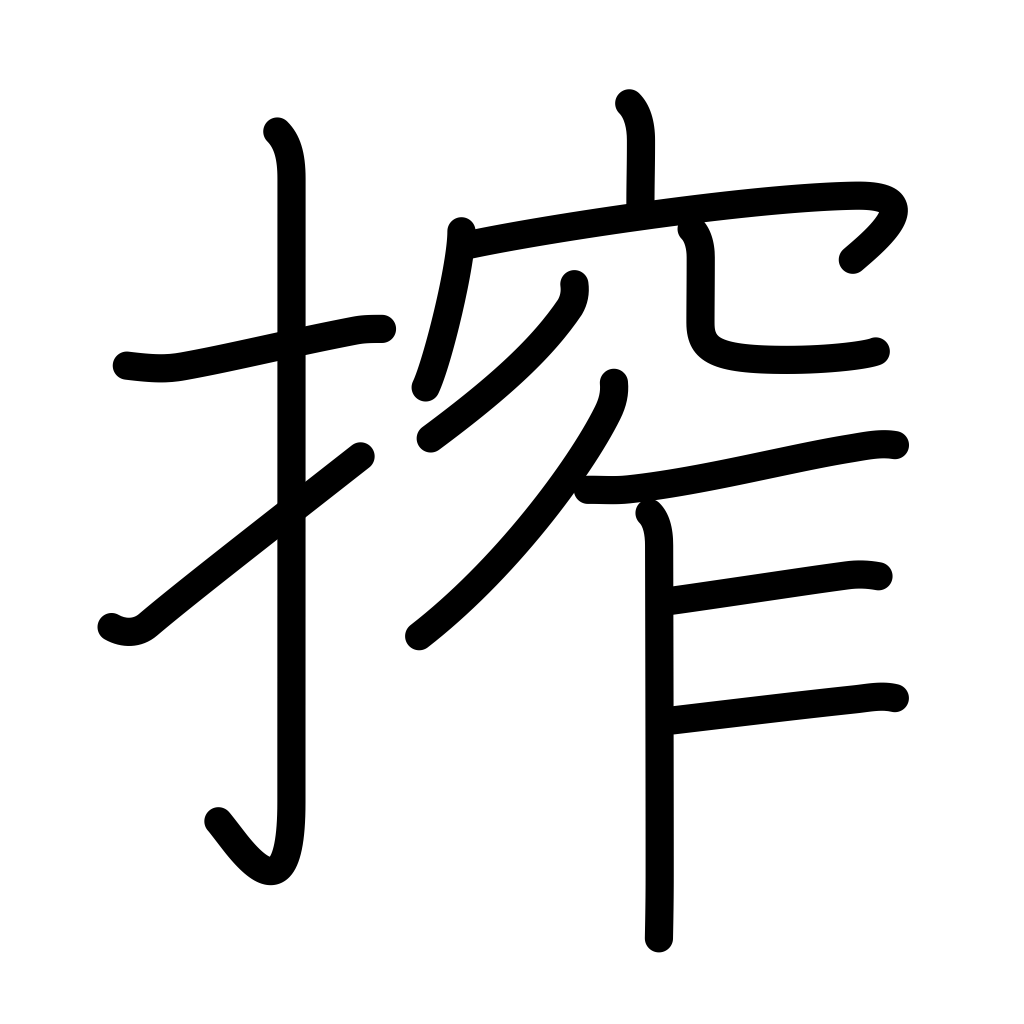
Meaning: squeeze